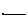
Label: line